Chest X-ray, AP view. Patient: 31 years old, sex M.
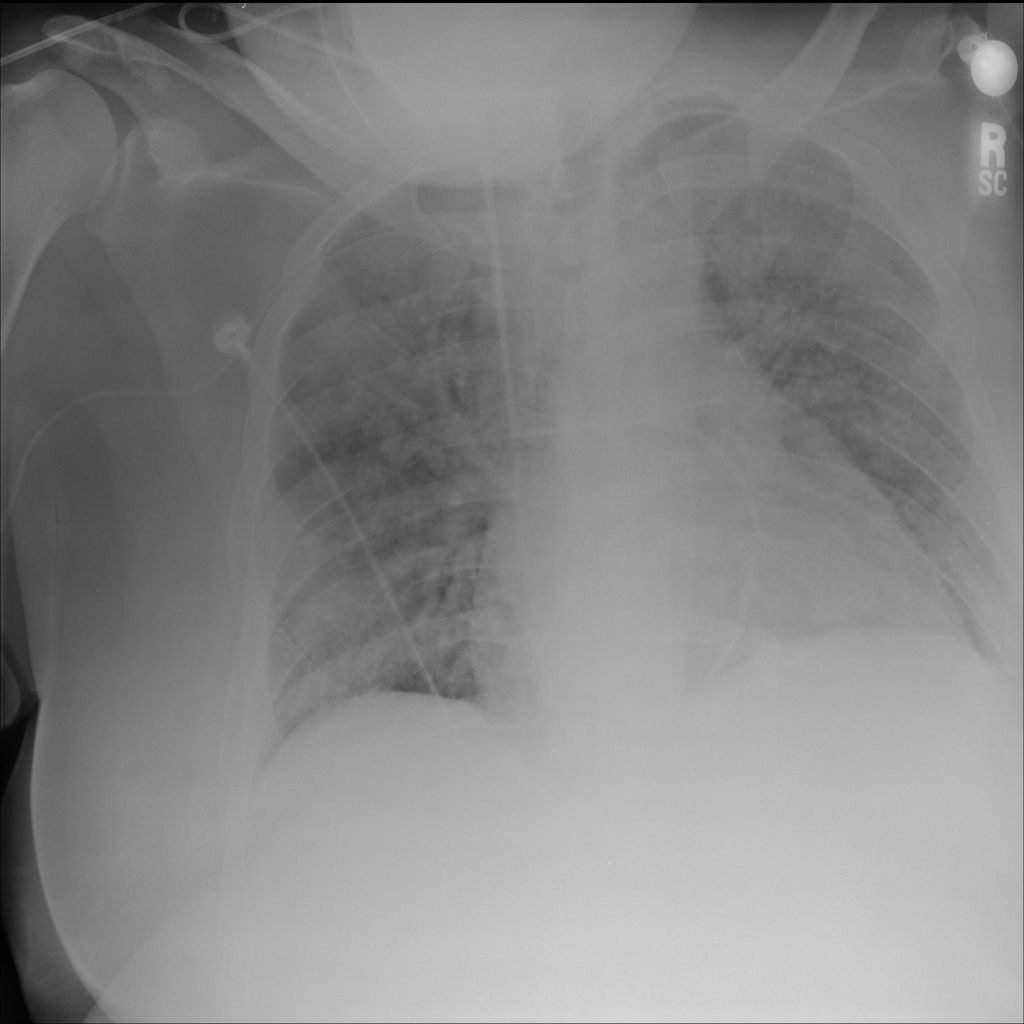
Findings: Infiltration